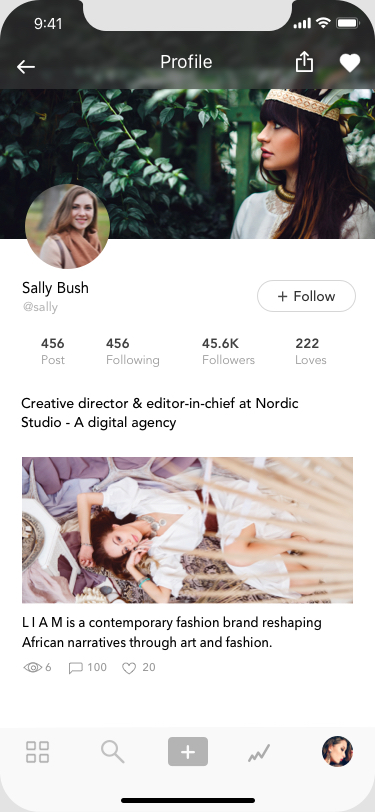
Text in this UI design:
Post
456
Following
456
Followers
45.6K
Loves
222
Follow
+
Sally Bush
@sally
Creative director & editor-in-chief at Nordic Studio - A digital agency
Profile